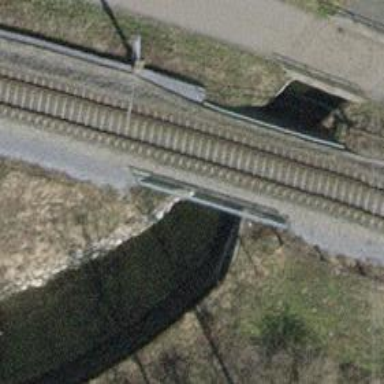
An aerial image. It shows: Railway bridge with electrified tracks and single contact line.